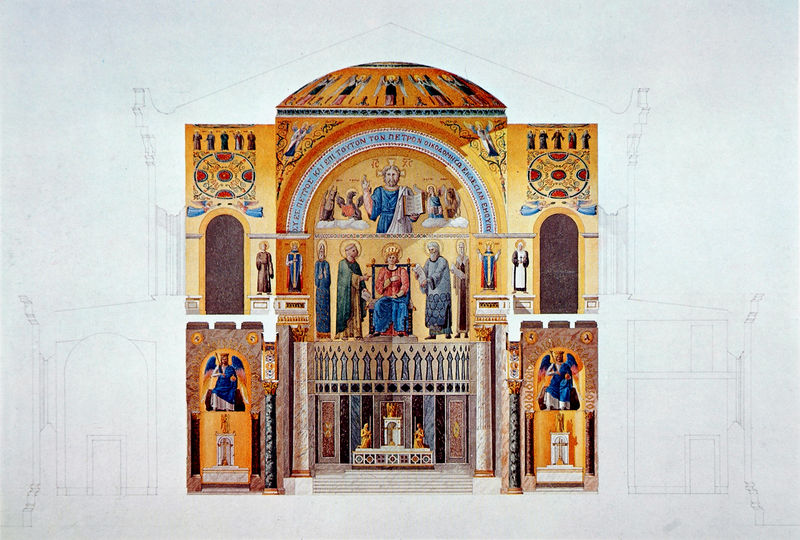
Titel: Allerheiligen-Hofkirche - Querschnitt
Künstler: Leo von Klenze
Standort: München
Institution: Residenz
Schlagwörter: adler, blau, flügel, gott, mann, weiß, gelb, menschen, bunt, fenster, geste, marmor, pfeiler, skizze, stuhl, säule, säulen, tisch, zeichnung, gebäude, rot, muster, ornament, architektur, bibel, sockel, bild, kirche, gold, gewänder, kreis, oval, engel, farbig, schrift, bogen, farbe, rundbogen, kuppel, treppe, treppen, thron, symmetrie, inschrift, ornamente, stufen, nische, treppenstufen, buch, vergoldet, orient, religion, dom, schweben, symmetrisch, bleistift, mosaik, entwurf, altar, hochaltar, kapitelle, kathedrale, kapitell, portal, heiligenschein, seiten, mittelschiff, kreuze, nimbus, seitenschiff, christus, jesus, mittelalter, altarraum, apsis, fresken, knieen, messe, segen, chor, kapelle, mönche, plan, gruen, achse, kutten, löwe, heilige, fresko, niesche, basis, jünger, heilig, maria, korinthisch, stier, erzengel, christentum, fresco, ikone, liturgie, tryptichon, lehre, nein, aufriss, nischen, petersdom, tonsur, zentralbau, rotunde, hallenkirche, vierung, proportion, konzept, medaillons, umschrift, spruchband, mischtechnik, kirchengebäude, ikonen, altäre, seitenaltäre, christ, apostel, byzanz, evangelisten, vergolden, christos, byzantinisch, frühchristlich, mosail, orthodox, seitenaltar, altaraufbau, numbus, anbetungsengel, altarnische, ausmalen, beuron, griechisch orthodox, hallenbasilika, jwfew, kapitelö, majestas, majestas domini, neobyzantinisch, säunlen, marmorsäulen